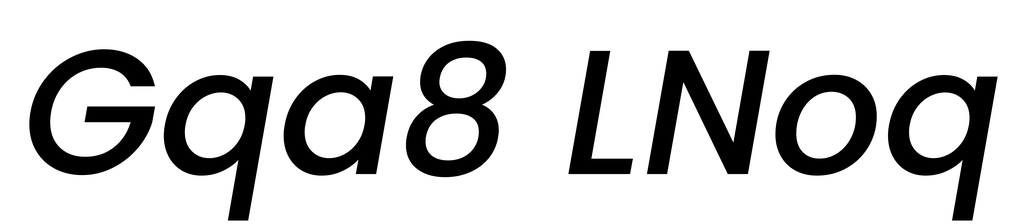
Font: Poppins-MediumItalic